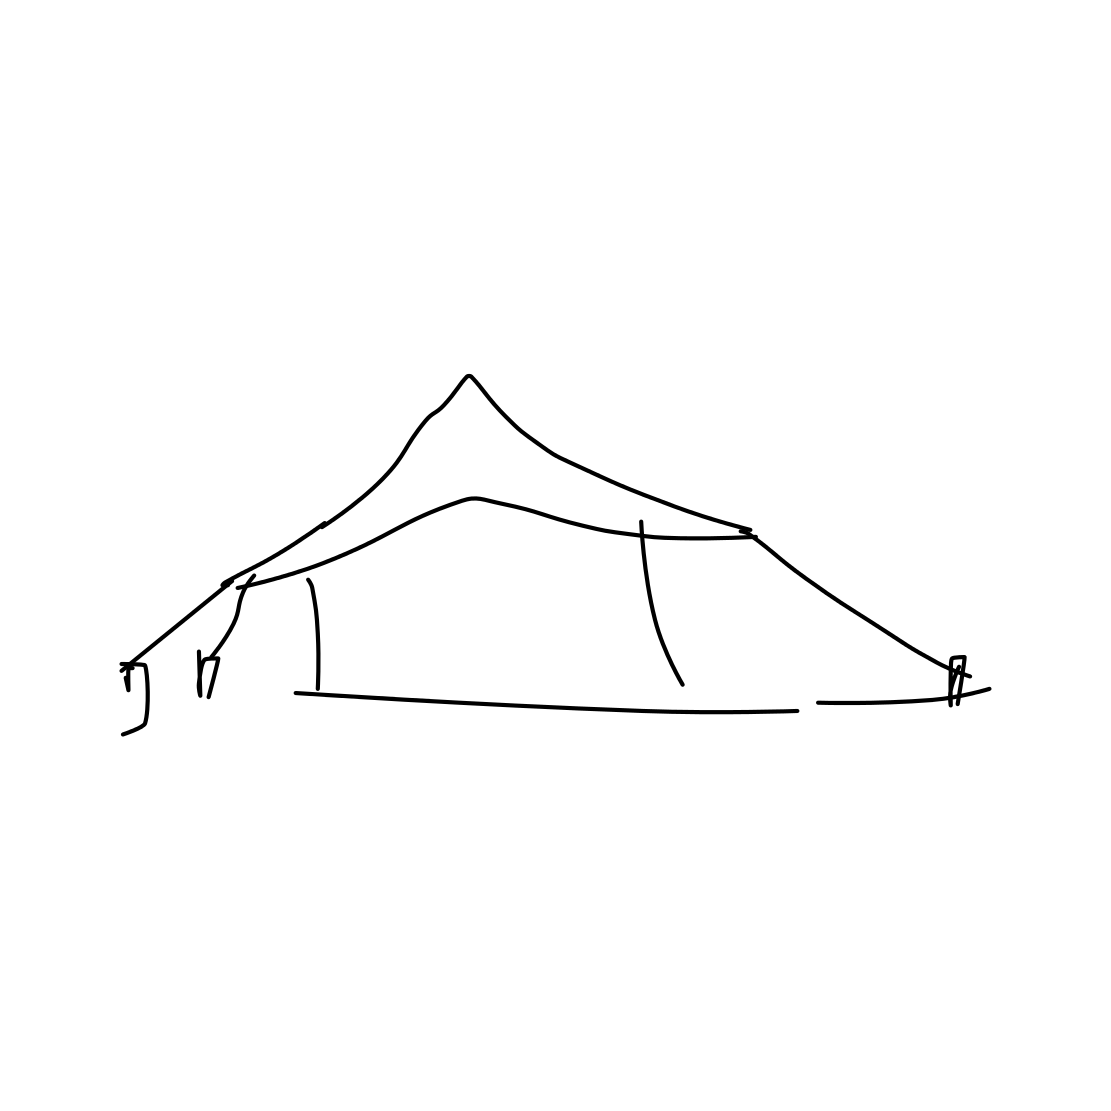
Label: tent